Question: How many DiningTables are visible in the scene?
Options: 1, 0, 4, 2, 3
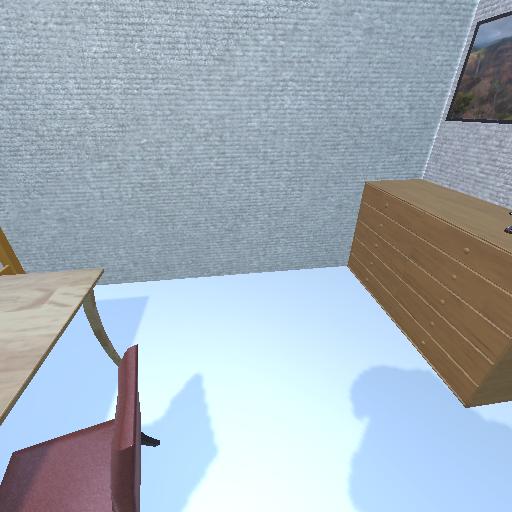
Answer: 1